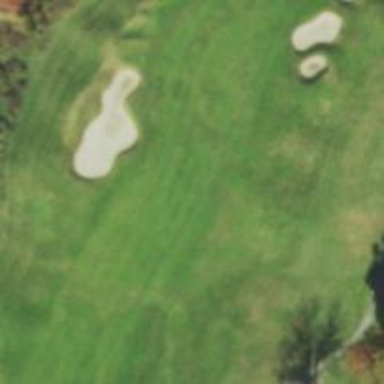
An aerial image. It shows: Golf hole.